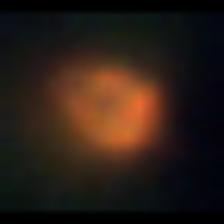
Taxon: NanoPlankton
Group: Other